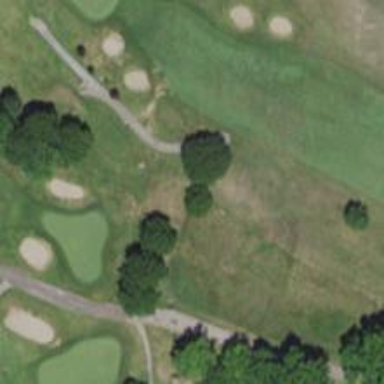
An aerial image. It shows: Golf cartpath that is also road path.